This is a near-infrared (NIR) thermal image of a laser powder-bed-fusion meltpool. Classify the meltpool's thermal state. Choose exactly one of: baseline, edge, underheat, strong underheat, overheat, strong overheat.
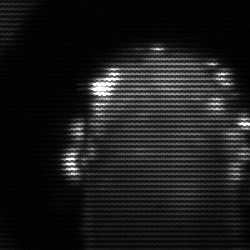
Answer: baseline